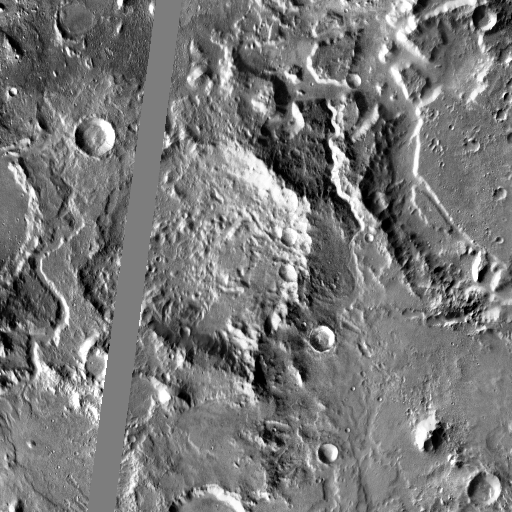
Crater classes present: Background, Other, Buried